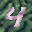
Label: 4